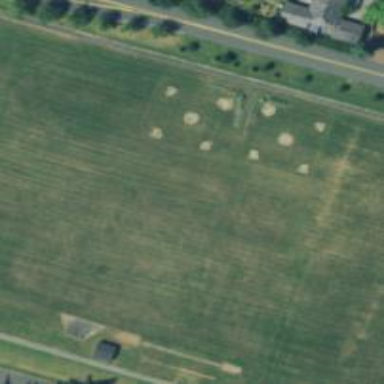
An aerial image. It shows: Baseball pitch for leisure land.